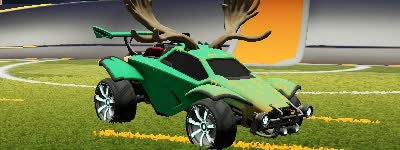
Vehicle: octane